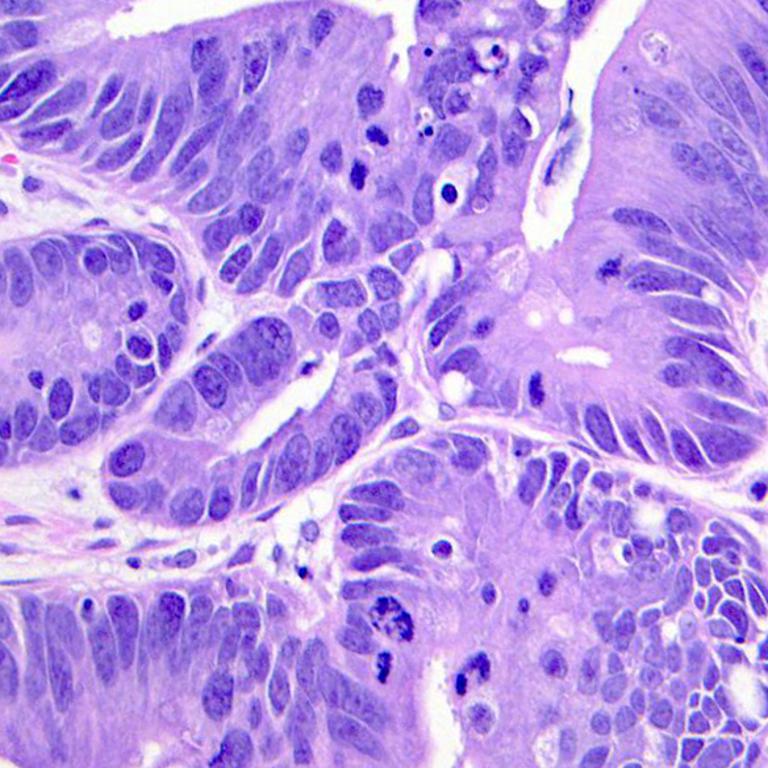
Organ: colon
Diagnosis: adenocarcinomas